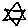
Label: triangle